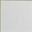
Piece: xx